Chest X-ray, PA view. Patient: 76 years old, sex M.
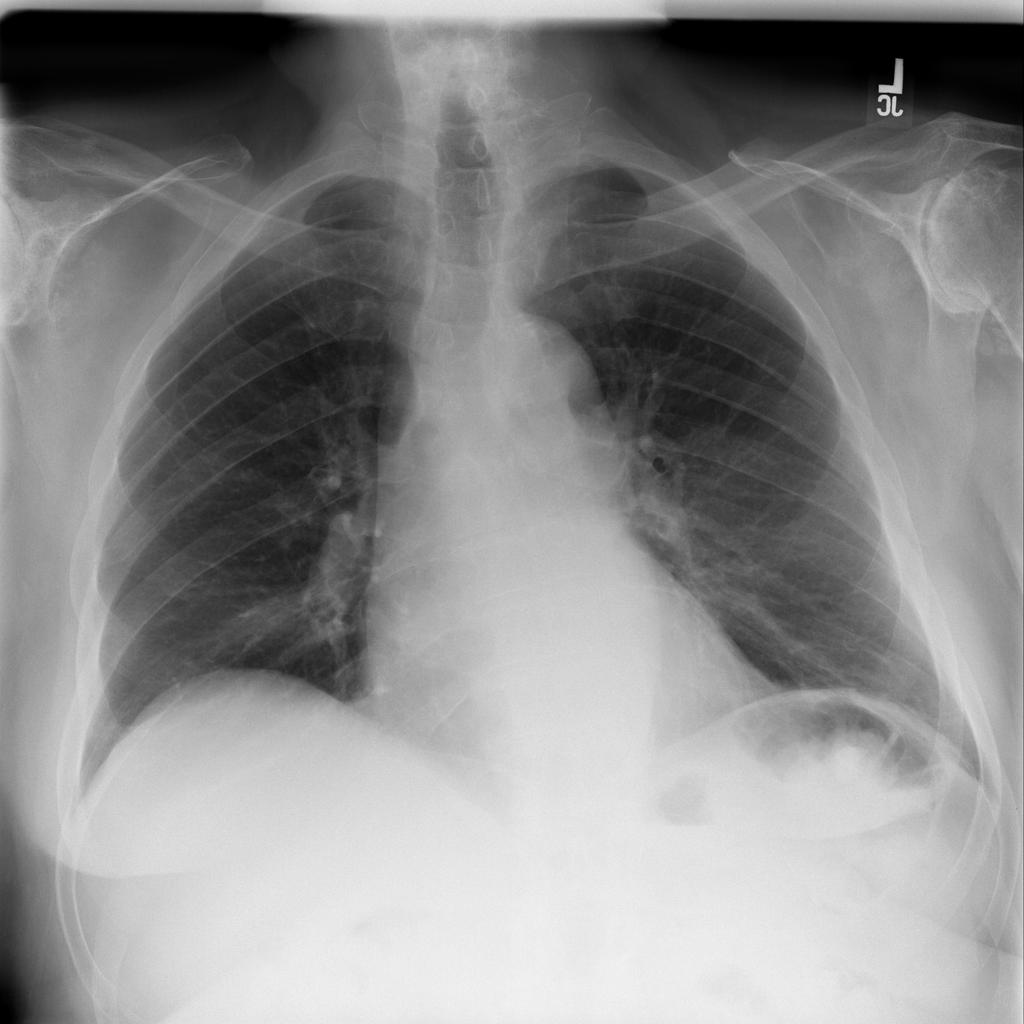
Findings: No Finding